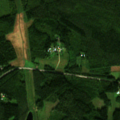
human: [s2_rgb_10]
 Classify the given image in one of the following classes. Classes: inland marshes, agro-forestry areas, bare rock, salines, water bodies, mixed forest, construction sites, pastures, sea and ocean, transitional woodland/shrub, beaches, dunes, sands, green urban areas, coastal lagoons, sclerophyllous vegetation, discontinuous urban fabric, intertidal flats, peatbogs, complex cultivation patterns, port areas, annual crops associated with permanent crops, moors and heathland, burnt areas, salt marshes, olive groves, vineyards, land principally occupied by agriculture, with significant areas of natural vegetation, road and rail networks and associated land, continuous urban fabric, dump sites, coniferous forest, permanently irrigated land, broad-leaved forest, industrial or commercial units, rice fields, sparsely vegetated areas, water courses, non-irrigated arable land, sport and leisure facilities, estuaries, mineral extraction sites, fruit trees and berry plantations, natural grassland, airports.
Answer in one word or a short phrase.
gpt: land principally occupied by agriculture, with significant areas of natural vegetation, coniferous forest, mixed forest, transitional woodland/shrub